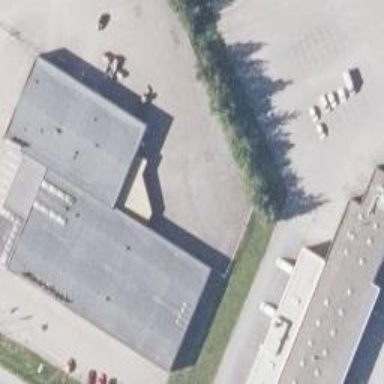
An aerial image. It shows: Building housing car shop.